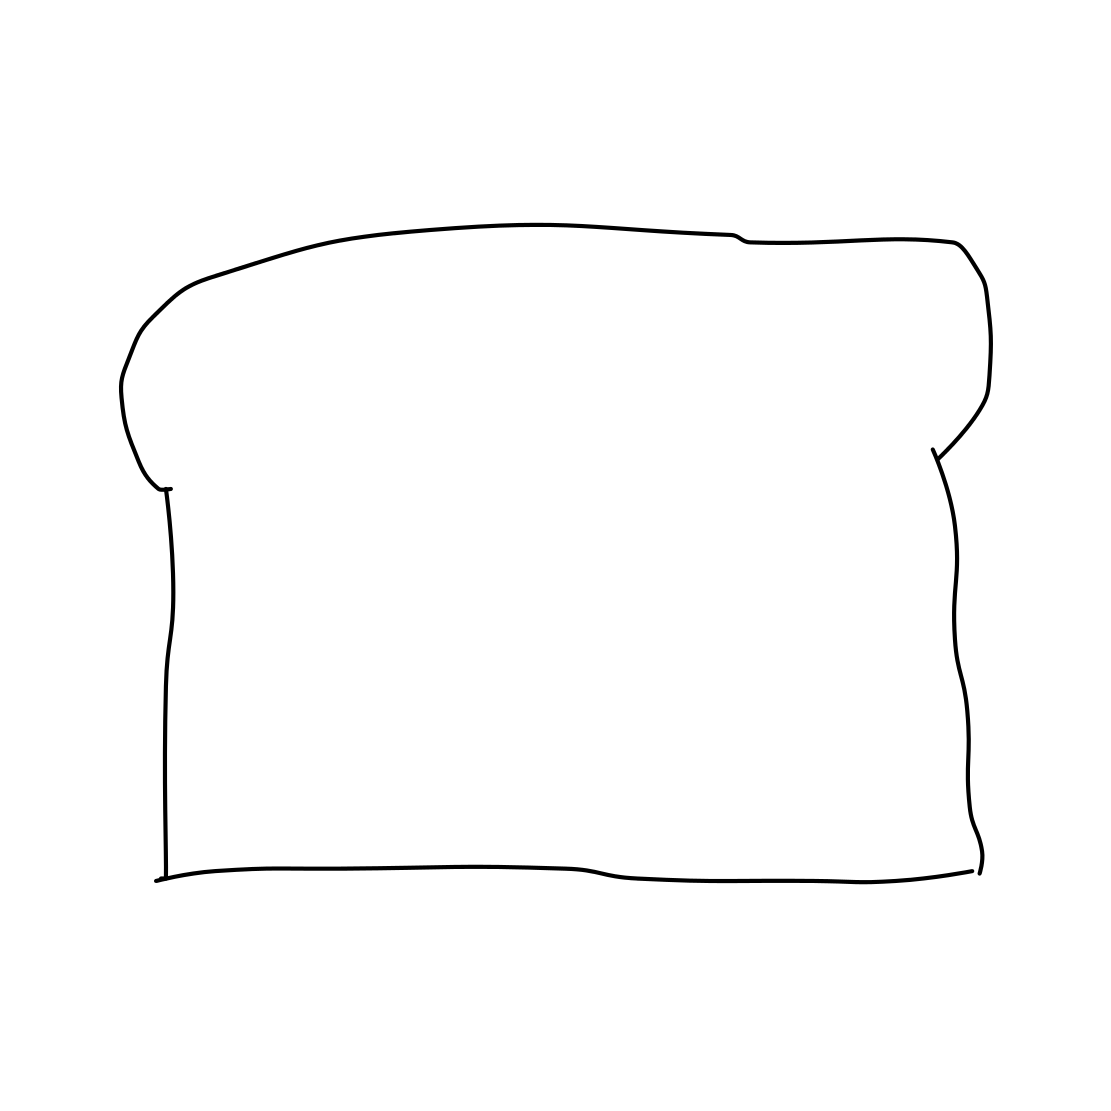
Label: bread